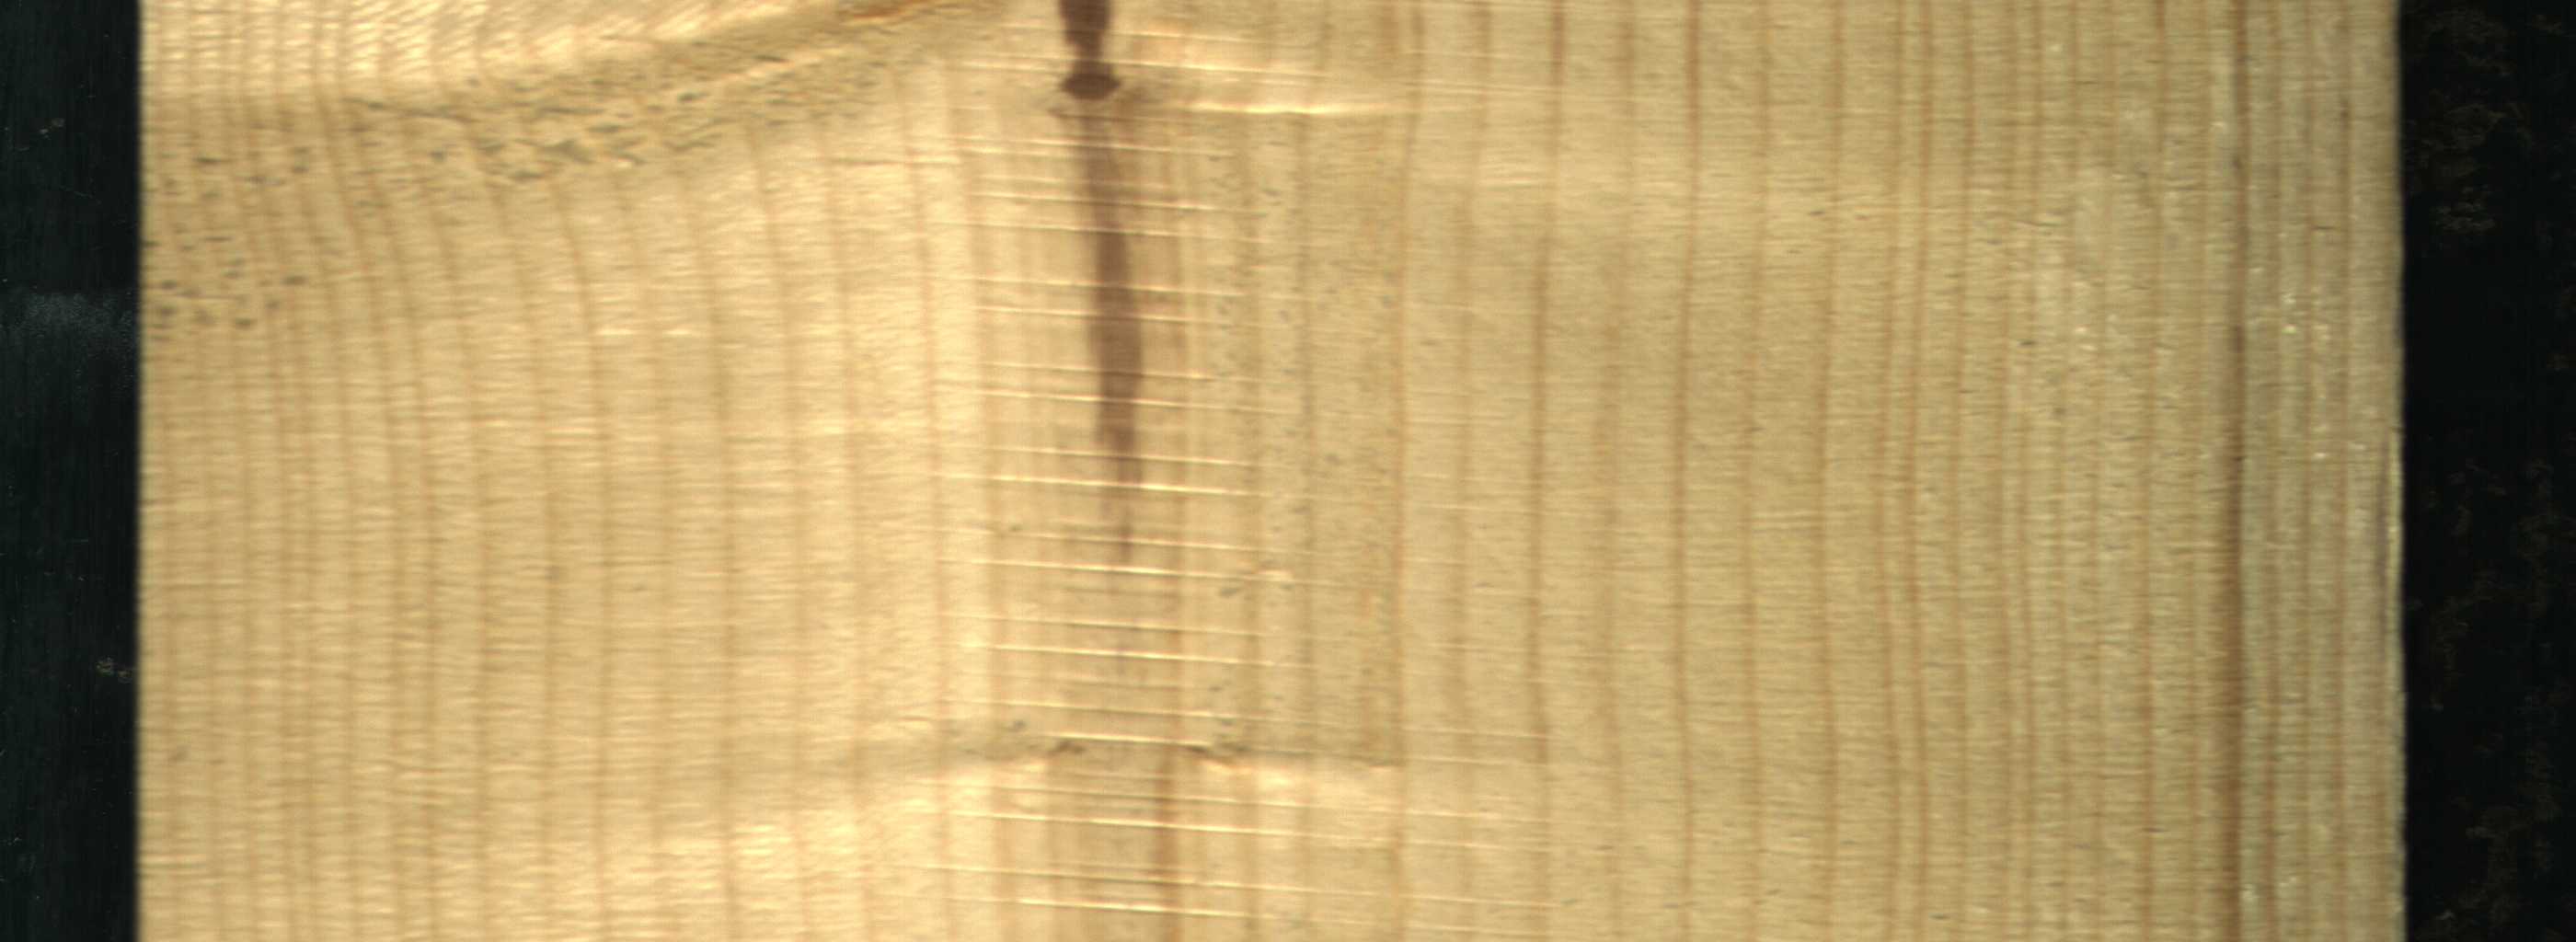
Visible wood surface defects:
Marrow
Live_Knot